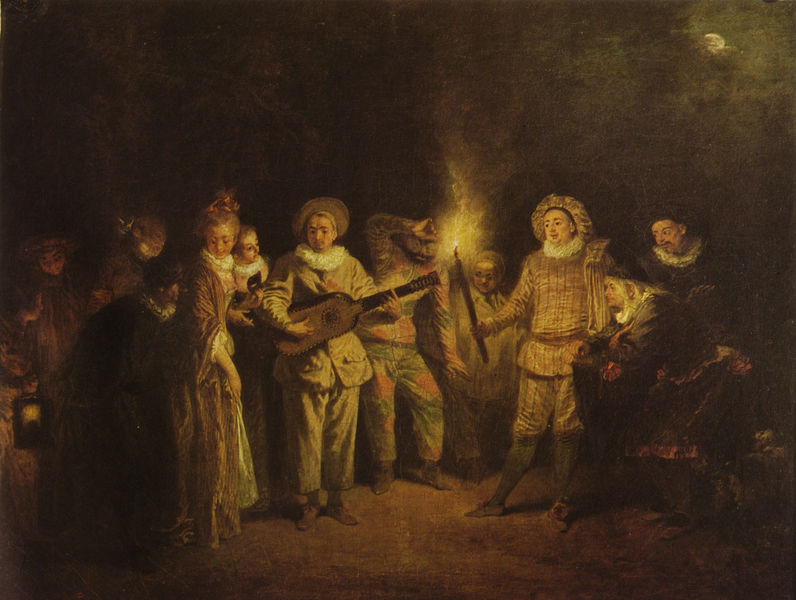
Titel: L'amour au théâtre italien, Die italienische Komödie
Künstler: Antoine Watteau
Standort: Berlin
Institution: Staatliche Museen zu Berlin, Preußischer Kulturbesitz
Schlagwörter: dunkel, feuer, gemälde, gruppe, hand, himmel, mann, schatten, wasser, weiß, wolken, bäume, frauen, gelb, grün, menschen, ocker, abend, braun, finger, frau, hell, hintergrund, hut, hüte, lampe, laterne, licht, männer, nacht, orange, schwarz, stuhl, beige, fest, gesellschaft, leute, malerei, tanz, versammlung, alt, bart, feier, jung, band, barock, halten, kragen, rembrandt, stehen, hals, holland, hände, instrument, niederlande, öl, dämmerung, erde, rauch, boden, dunkelheit, gewand, gewänder, kind, personen, aufführung, gesang, gitarre, musik, musiker, rokoko, wald, kinder, kreis, farbig, schuhe, platz, figuren, spielen, vergnügen, musikinstrument, musizieren, kerze, rüschen, mond, flamme, greis, maske, zigeuner, guitarre, clown, lichtung, mondschein, seite, hauben, halbkreis, tracht, singen, sänger, mittelalter, hochzeit, kniebundhose, watteau, laute, mandoline, saiten, saiteninstrument, zwerg, schauspieler, zuhörer, fackel, harlekin, musikant, vollmond, amsterdam, masken, hören, rembrand, feuerschein, pierrot, musikanten, nachtbild, banjo, pest, commedia del arte, columbine, quäker, kopfbekleidung, pyjama, kusnt, darbierung, schlafanzg, komödianten, nachtwanderung